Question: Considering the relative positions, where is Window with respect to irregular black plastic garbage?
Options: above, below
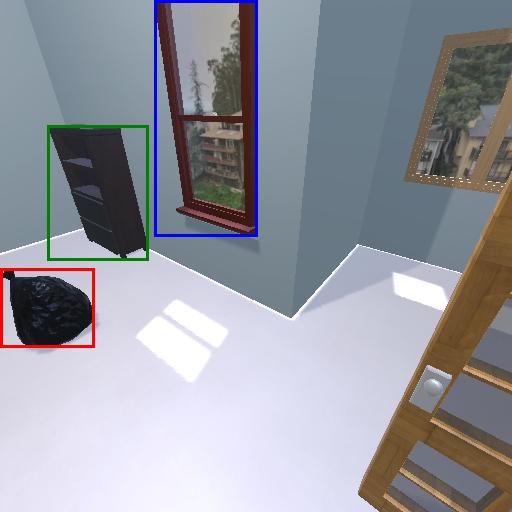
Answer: above